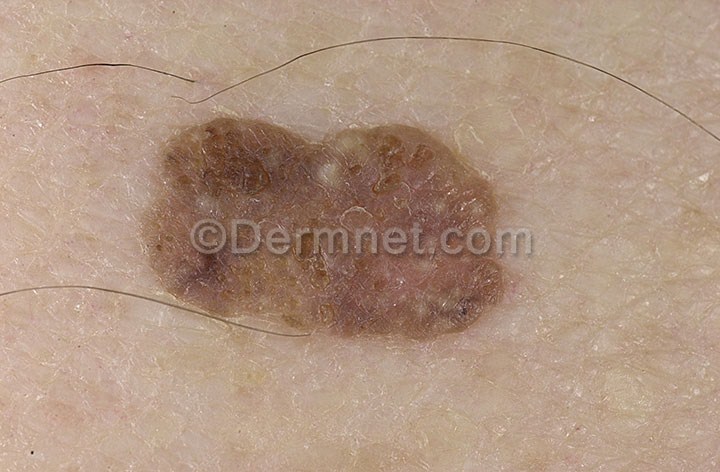
Disease: Seborrheic Keratoses and other Benign Tumors